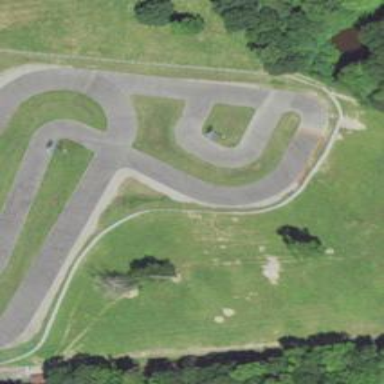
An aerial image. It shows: Motor sport raceway.